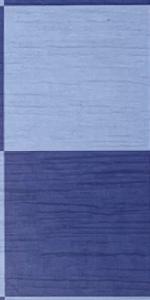
Label: Empty